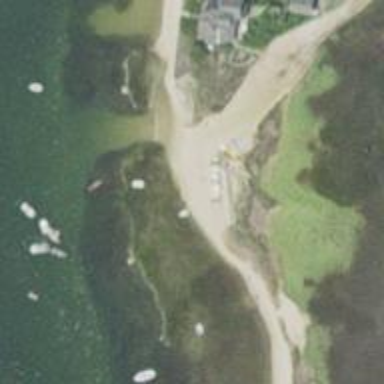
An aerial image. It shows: Sandy beach with natural surroundings.